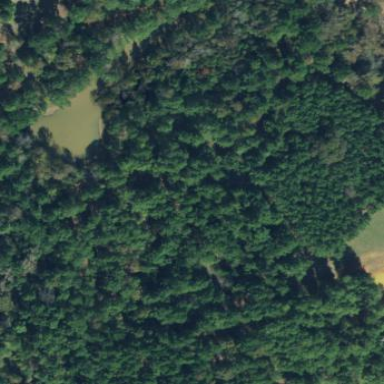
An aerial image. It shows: Woodland with evergreen needle-leaved trees.